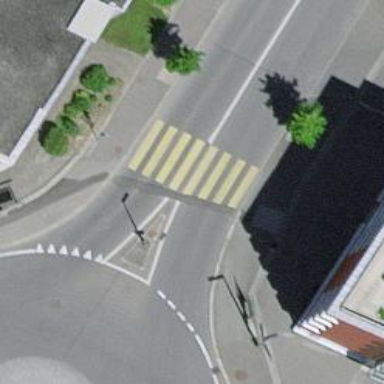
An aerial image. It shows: Marked zebra crossing on the road.